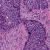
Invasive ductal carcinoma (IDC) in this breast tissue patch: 1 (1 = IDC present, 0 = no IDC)